Question: I need to perform 'Inter-frame Prediction' and 'Motion Compensation' of a set of 30 frames for video processing in Matlab. I am working with Mother-daughter frames.

What I have done so far is to take the very first frame and divided it into
- - - - -
I know that No motion estimation is required for the first frame and second frame onwards, the reconstructed frame one is used as reference for frame two and so on. For motion estimation I need to implement 'Full-search Block Matching Algorithm'
: What is meant by reconstruction of a frame? Is it quantization and DCT which I have listed above?
: What is 'Full-search Block Matching Algorithm'?
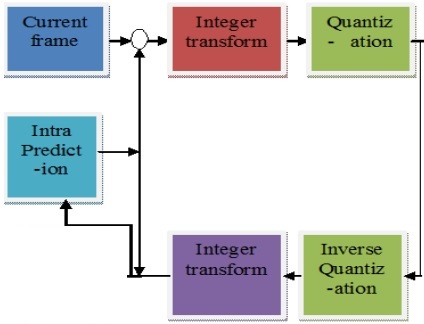
Answer: I'm going to assume that you are referring to the MPEG consortium of video compression algorithms (MPEG-1, MPEG-2, H.264, etc.). Let's answer each question one at a time:
# Question #1 - Frame Reconstruction
For a single frame, the forward transformation basically consists of decomposing a frame into 8 x 8 non-overlapping blocks, doing an 8 x 8 DCT transform of each block, quantizing the blocks, and then we perform some more complicated stuff such as zig-zag ordering, run-length encoding, etc.
Basically, your frame is represented as a compressed sequence of bits. A of the frame is going in the reverse order, so you almost have it right. This consists of reconstructing the sequence and undoing the zig-zag ordering, then de-quantizing the block, then applying the IDCT. The reason why they call this "reconstruction" is because you represented the frame to be in a different format. You are converting the frame back to what it should have been before compressing the frame.
One thing that you may already know is that quantization of the frame is the reason why this methodology is . This means that you won't be able to get the back, but you can get it to be as close as possible to the original. However, the advantage is that with lossy algorithms, you get high compression ratios, which means that the size of the video will be smaller, and can easily be transmitted.
In fact, if you do a forward transformation of one frame, then do a reverse transformation. If you compare the frames pixel by pixel, you will see that there are some subtle differences, but not enough to write home about. The parameters and design behind how the compression works has been tuned so that the human visual system of an average person won't be able to notice much of the differences between the original and the reconstructed frame in hindsight.
So why lossy you may ask? The reason why this is is because the MPEG consortium leveraged that the video should be highly compressible and transmittable in favour of the actual quality of the video. This is due to the fact that quality has always been a subjective measure, even when you have numerical measures (PSNR for instance) that can measure image quality.
So, the moral of this story is that a reconstruction is undoing the forward transformation performed to get the video frame to be compressed, but it will not be the same as the original frame, but close enough that a normal human being won't complain.
---
# Question #2 - Full-search Block Matching Algorithm
The basics behind motion estimation are that we don't want to transmit every frame as video frames in order to reduce transmission bandwidth. If you know the basics of the MPEG consortium of video compression algorithms, there are three classes of encoded frames in your video:
- I-Frames - These are what are known as intracoded frames. These frames have the full compression algorithm performed on them (DCT, Quantization, etc.). We don't have a video that consists entirely of I-Frames as that would make the size of the video quite large. Instead, what is done is that I-frames are used as a reference point, and frames are sent after this point where for each block in an I-Frame, a is transmitted. More to follow.- P-Frames - Instead of sending another I-Frame, we send a predicted frame or P-Frame instead. For each block from a reference I-Frame, the P-Frame essentially tells us where the block from one frame to the next. These are what are known as motion vectors for each block. The rationale behind this is that video is usually captured at such a high frame rate, that successive video frames exhibit very little difference and so most of the blocks should remain the same, or move very little. You will get to a point where the scene will drastically change in the video, or that there is of high motion that even with a high frame rate, you can't adequately capture all of the motion only with P-Frames. This is commonly seen when you're watching MPEG video and there is a lot of high motion - you'll see a lot of "blockiness", and that blockiness is explained by this fact. As such, you'll need to encode another I-Frame as a quick refresher and then continue from this point. As such, most video files have the frames encoded such that you have one I-Frame, then have a bunch of P-frames, then have another I-Frame followed by a bunch of P-Frames and so on.- B-Frames - These are what are known as bi-directional predicted frames. These frames use information from both the frame (or frames) that are ahead and the frame (or frames) from behind. How these exactly work are beyond the scope of this post, but I wanted to talk about this briefly to be self-contained.
As such, one possible sequence of frames that are encoded follow the following format:
'''
IPPPBPPPIPPPBPPPI...
'''
However, this all depends on how your encoder is set up, but we'll leave that aside.
How is all of this useful you might ask? The reason why is because your question of deals exactly with how P-frames are constructed. For a given block in an I-Frame, ? To do this, we actually take a look at blocks in the next frame and figure out the most similar block with the one in the I-Frame. You are probably asking yourself this question: and the answer is yes. The Full-search Block Matching algorithm basically searches for the best matching block. This is quite computationally intensive, and so most encoders actually limit the search to moderately sized finite window around the block's location. Full-search Block Matching would give you the best results, but takes too long, and definitely not worth it. We can leverage the fact that most blocks don't really move that far as we're assuming the video was captured with such a high frame rate.
---
I hope this has answered your questions!